Question: SharePoint 2013 doesn't use Session cookies by default, but rather persistent cookies. Based on several articles, including this <URL>, you can force SharePoint to use session cookies by the following PowerShell command. I ran this command in my SharePoint environment.
'''
$sts = Get-SPSecurityTokenServiceConfig
$sts.UseSessionCookies = $true
$sts.Update()
'''
My goal is to make a user re-authenticate when they close and re-open their browser. For both Forms Authenticated users and Windows Authenticated users, this works great in Firefox and IE. However, in Google Chrome, when I close/re-open the browser and navigate to my SharePoint site, it remembers the user that I was authenticated as before I closed my browser; which is baffling, considering this is supposed to be a Session cookie. This happens for both Forms Authenticated users, and Windows authenticated users.

2013, on-premise.
42.0.2311.152
- - -
I tried closing all identifiable Chrome.exe processes via Taskmgr, but the next time I opened my browser, it still remembered me. However, I restarted my computer, opened the browser, and it didn't remember me that time. I don't think this is a SharePoint issue, but rather a Chrome issue. My guess is that some Chrome process is staying alive somewhere, even though it appears to be closed, thus allowing the "Session" to remain open. Still investigating...
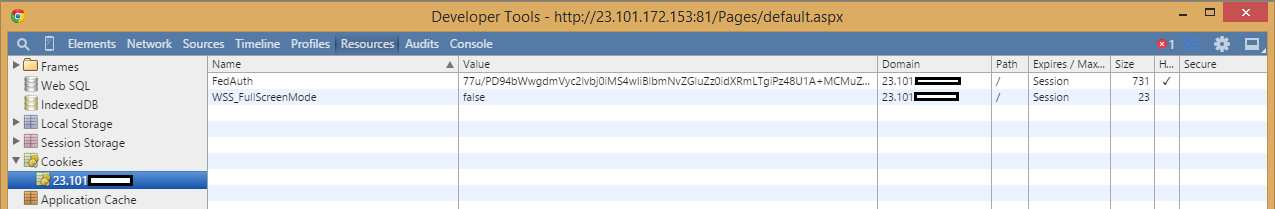
Answer: Apparently, when you let Chrome run in the background, the Session cookies aren't expired (even though you've closed the browser). Disabling background mode causes Chrome to forget your Session cookie, as it should.

Note: I'm curious if this a bug in Chrome. This behavior seems to go against what a <URL> is.
> a cookie that is erased when the user closes the Web browser. The session cookie is stored in temporary memory and is not retained after the browser is closed
According to Google, this is <URL>.